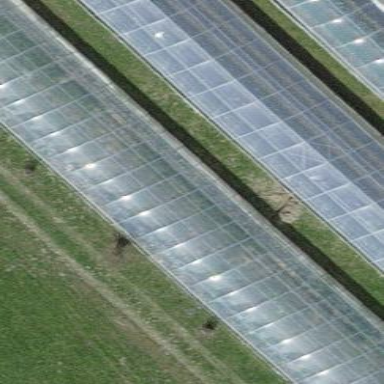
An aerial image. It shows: Greenhouse.